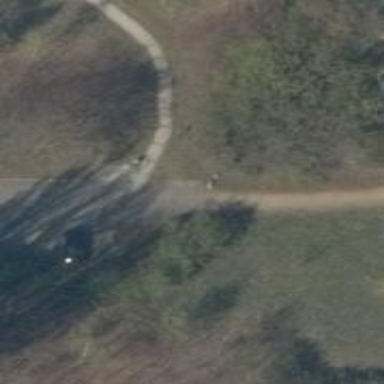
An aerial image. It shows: Footway along the road.